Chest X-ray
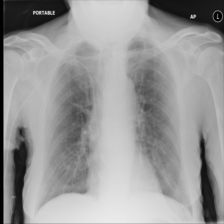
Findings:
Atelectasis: negative
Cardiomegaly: negative
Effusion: negative
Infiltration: negative
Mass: negative
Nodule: negative
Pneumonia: negative
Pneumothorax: negative
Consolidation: negative
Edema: negative
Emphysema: negative
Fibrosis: negative
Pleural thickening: negative
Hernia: negative